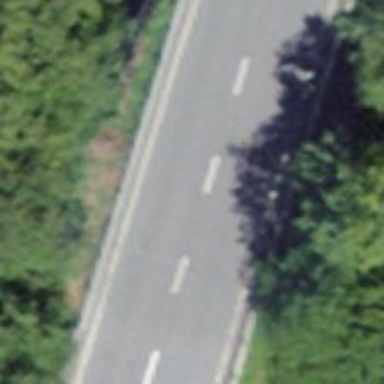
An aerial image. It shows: Primary highway bridge with asphalt surface.